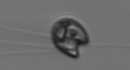
Label: flagellate_morphotype1